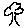
Label: tree